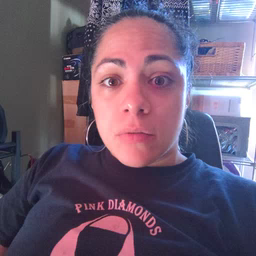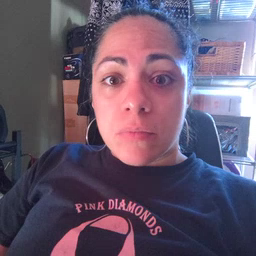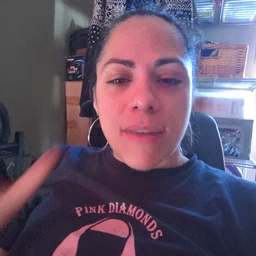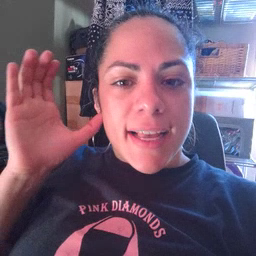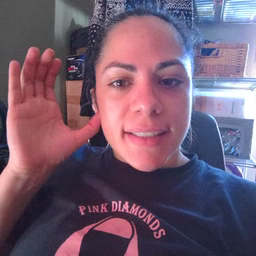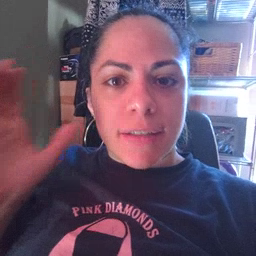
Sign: listen